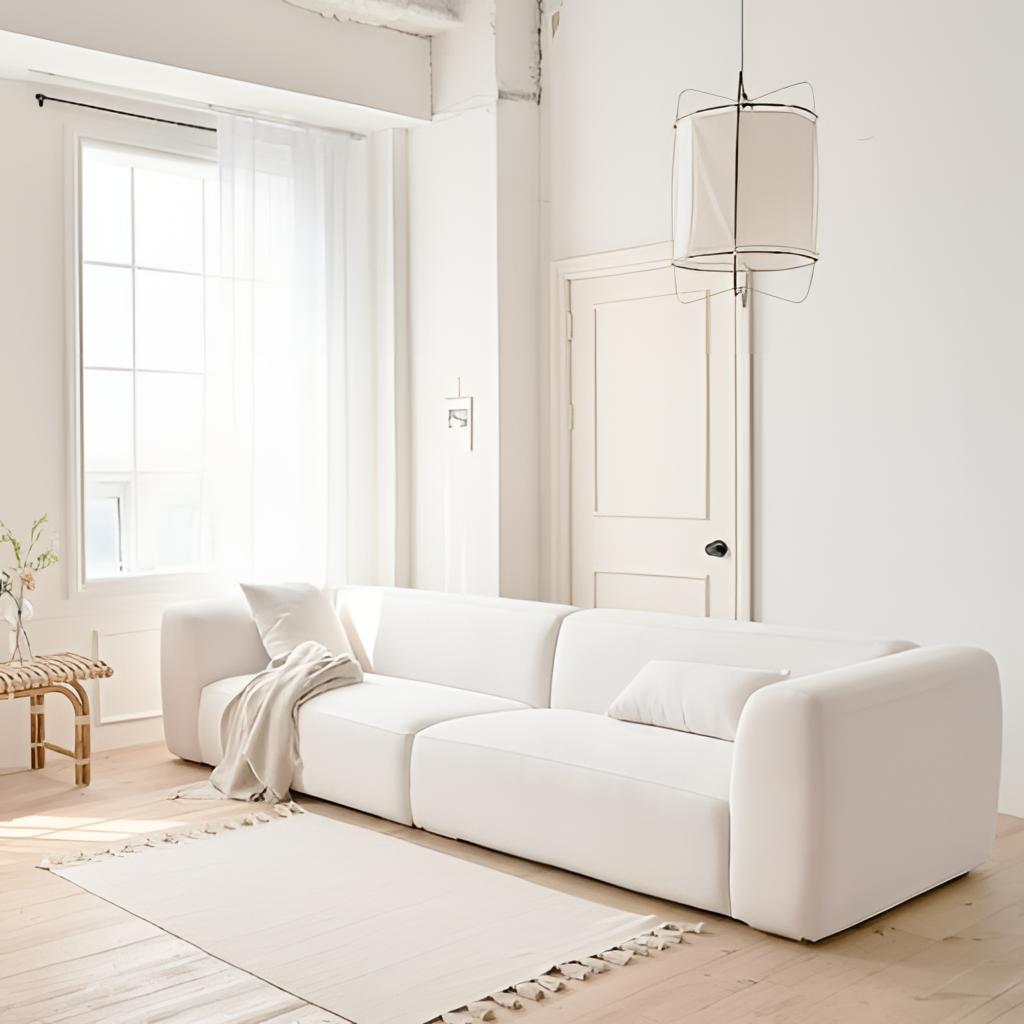
living room, white fabric sectional sofa, minimalist, white paint wallpaper, with solid pattern, wood flooring, with plank pattern